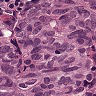
Metastatic tissue present: yes